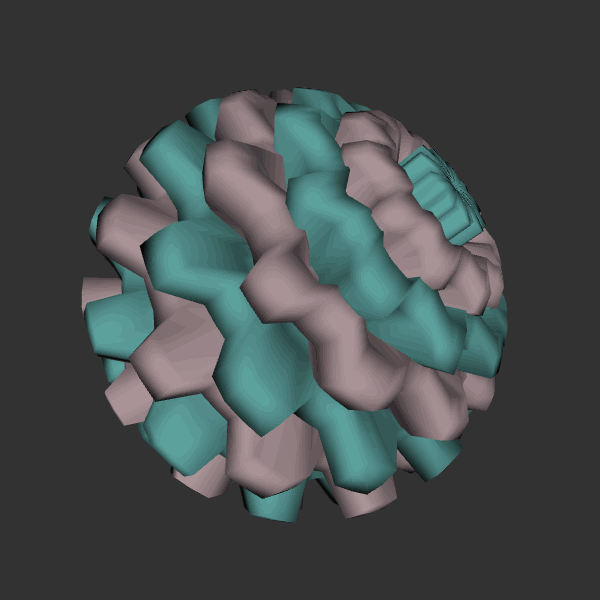
Background: dark